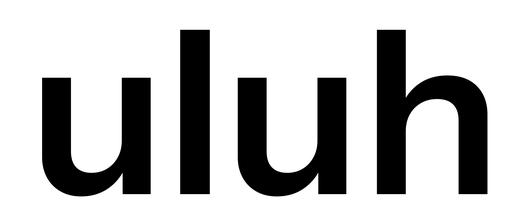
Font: InstrumentSans_SemiBold